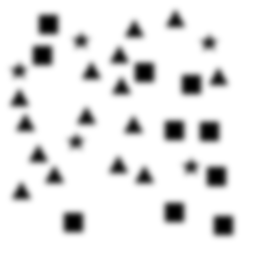
Squares: 10
Triangles: 15
Stars: 5
Total shapes: 30